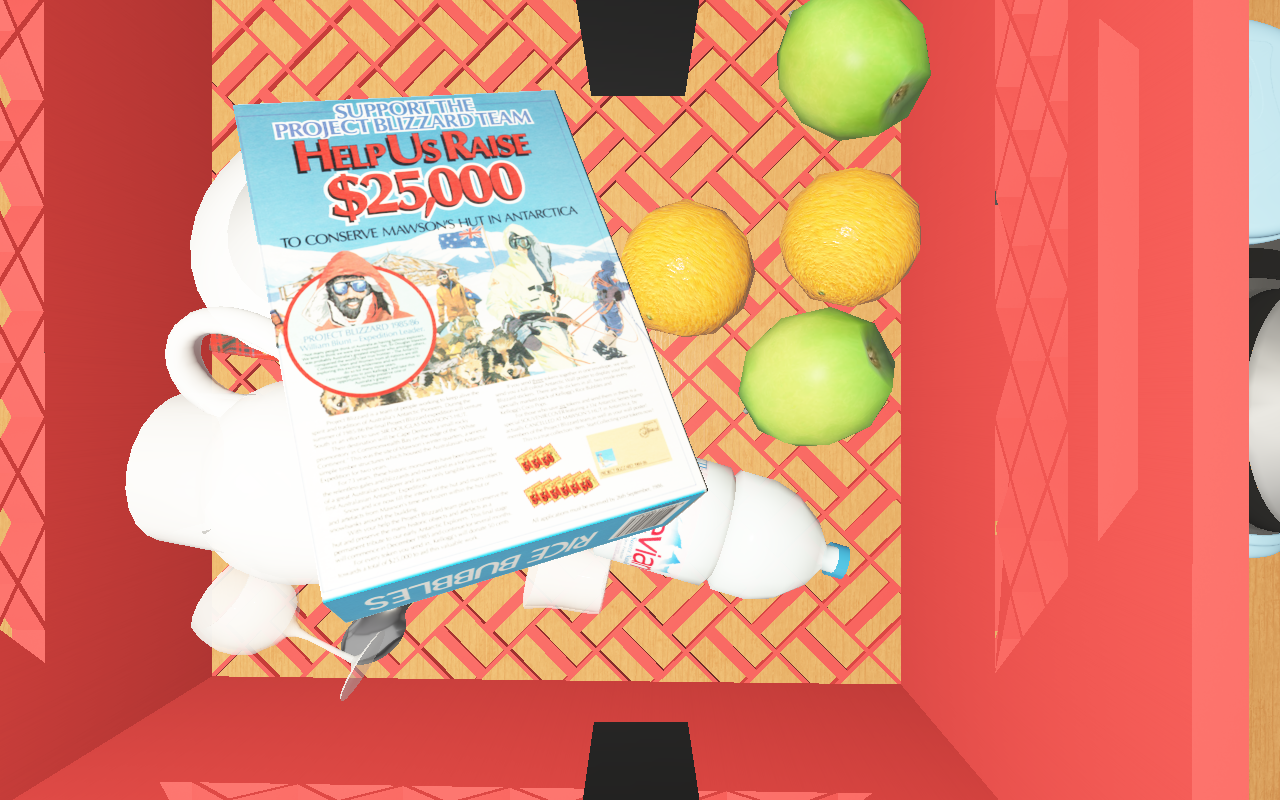
Objects in the scene:
water bottle
apple
apple
orange
wineglass
jam jar
cereal box